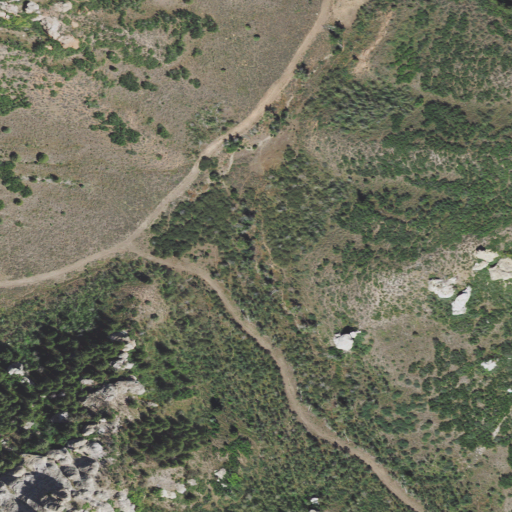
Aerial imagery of valley in Utah named Middle Fork Coal Hollow containing deciduous forest, shrub, evergreen forest, and mixed forest